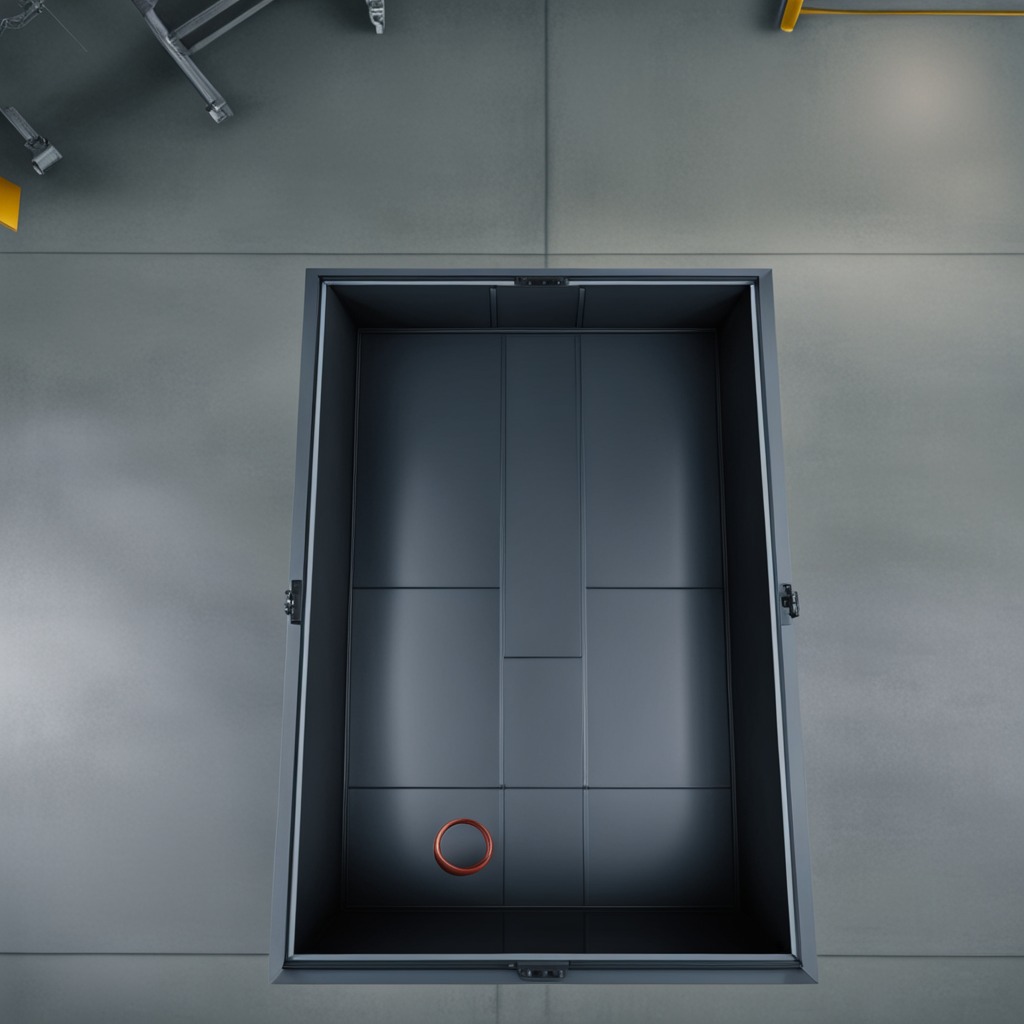
A rubber O-ring is lying on the toolbox surface in an airplane hangar workshop 8K.